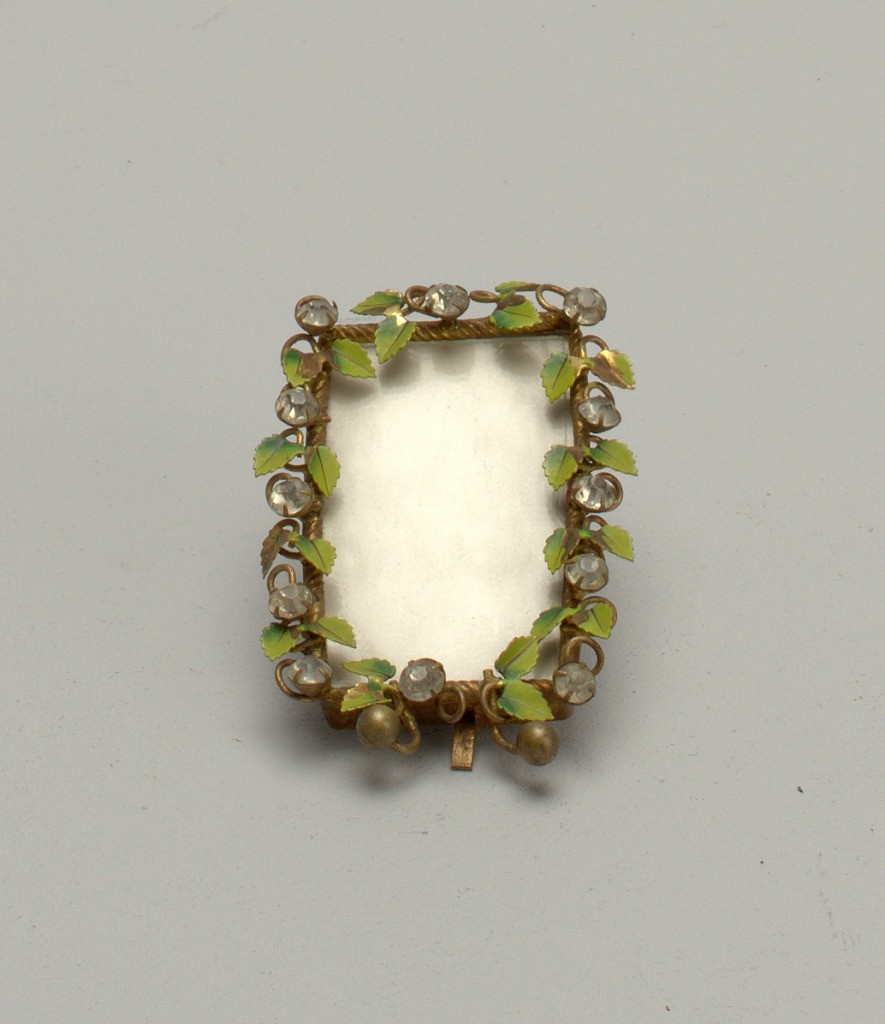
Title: Frame
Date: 1890–1900
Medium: Brass, tin and glass
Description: Vertical rectangle of brass, having stemmed leaves painted green, and twelve glass "diamonds" set in prongs. Small brass spheres for feet. Tin sheet for back with brass rod for support.